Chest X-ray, AP view. Patient: 23 years old, sex M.
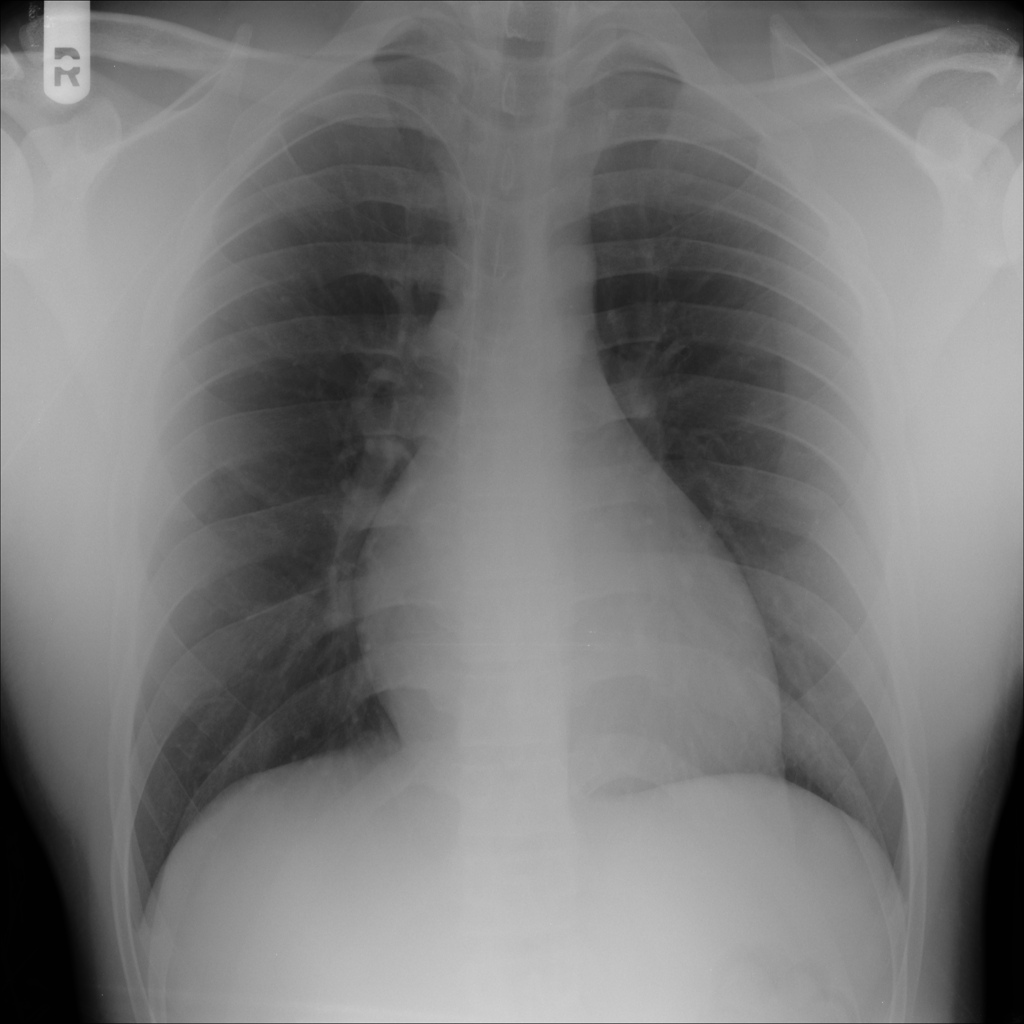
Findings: No Finding